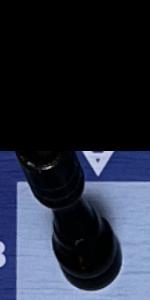
Label: Rook_Black